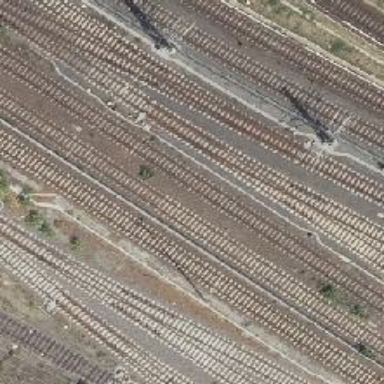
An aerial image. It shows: Railway yard with electrified contact lines.